Question: I need Count() of "ITEM_STATUS=10" , Please help me in this.Please find the below picture..
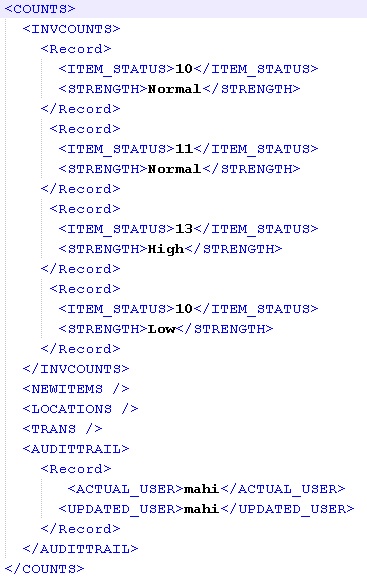
Answer: Stack Overflow questions should show a minimal amount of effort to solve the problem. This is not a free code service.
Nonetheless, the following should produce the result you are requesting:
'''
var count = e.Descendants("ITEM_STATUS")
.Where(el => "10".Equals((string)el))
.Count();
'''